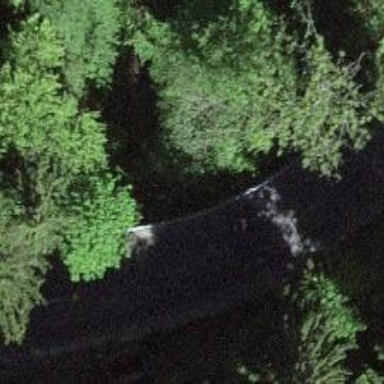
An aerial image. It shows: Culvert tunnel.